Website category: sports
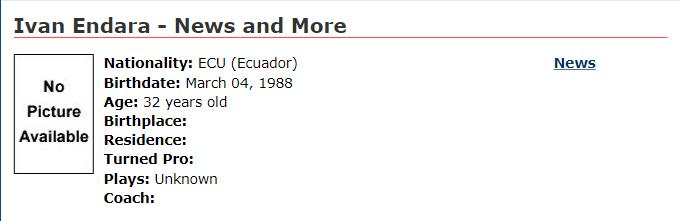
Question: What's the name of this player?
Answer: Ivan Endara

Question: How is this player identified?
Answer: Ivan Endara

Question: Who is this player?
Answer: Ivan Endara

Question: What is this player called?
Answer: Ivan Endara

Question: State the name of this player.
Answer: Ivan Endara

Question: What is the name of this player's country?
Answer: ECU

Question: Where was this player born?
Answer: ECU

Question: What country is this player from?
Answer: ECU

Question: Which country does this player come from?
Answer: ECU

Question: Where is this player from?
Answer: ECU

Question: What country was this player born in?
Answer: ECU

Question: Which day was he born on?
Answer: March 04, 1988

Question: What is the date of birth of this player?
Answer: March 04, 1988

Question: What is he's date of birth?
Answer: March 04, 1988

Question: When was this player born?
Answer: March 04, 1988

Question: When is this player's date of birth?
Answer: March 04, 1988

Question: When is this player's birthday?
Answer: March 04, 1988

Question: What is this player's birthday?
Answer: March 04, 1988

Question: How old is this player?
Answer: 32 years old

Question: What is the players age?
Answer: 32 years old

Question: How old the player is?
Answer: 32 years old

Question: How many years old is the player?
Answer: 32 years old